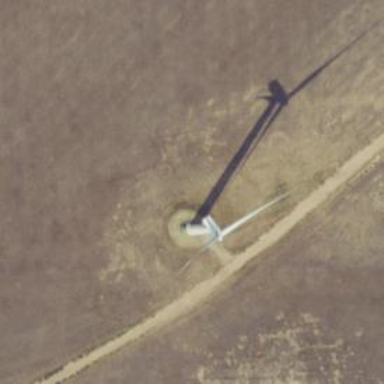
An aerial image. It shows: Wind generator using wind turbines of horizontal axis.